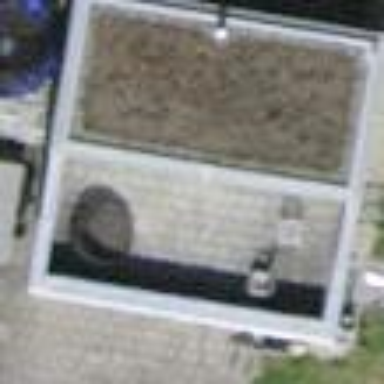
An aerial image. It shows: House with flat roof.